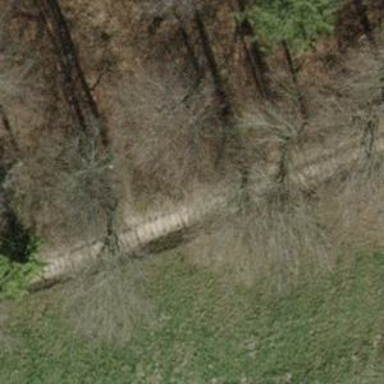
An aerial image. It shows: Dirt steps on the pathway.